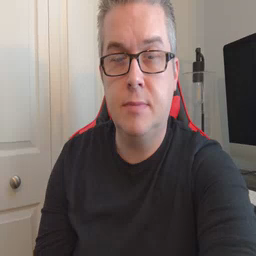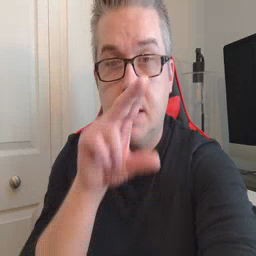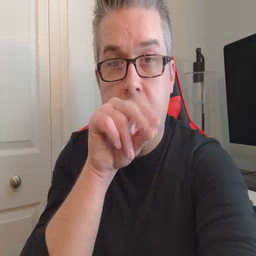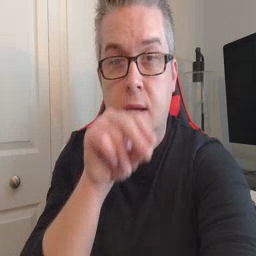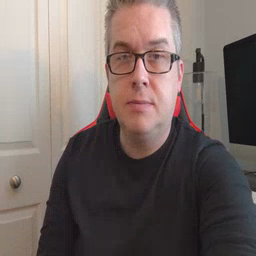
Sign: duck